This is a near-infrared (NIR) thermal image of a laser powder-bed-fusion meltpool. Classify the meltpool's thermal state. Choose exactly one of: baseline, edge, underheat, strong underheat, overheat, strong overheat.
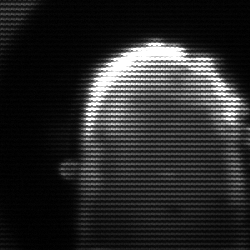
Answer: baseline